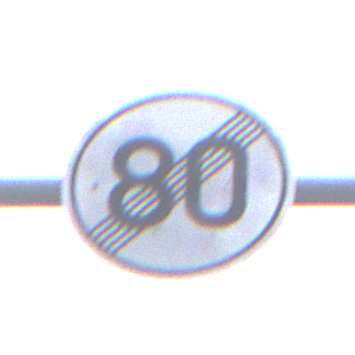
Verkehrszeichen: EndeGeschwindigkeit80
Umgebung: Outdoor, Suburban
Tageszeit: MorningAfternoon
Wetter: Overcast
Licht: Natural
Jahreszeit: NotSpecified
Kontrast: LowContrast